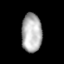
Tissue: lung
Cell type: Epithelial cells
Senescence score: 0.5871
Nuclear area (px): 773
Mean DAPI intensity: 176.572